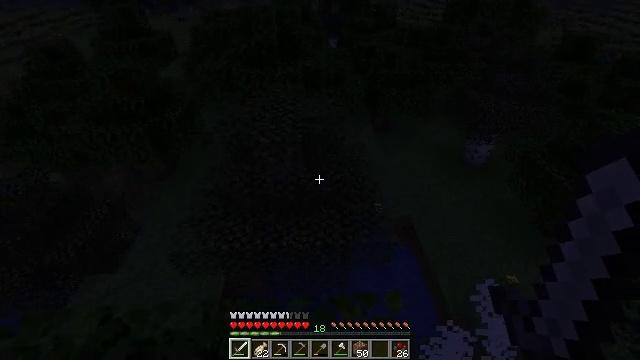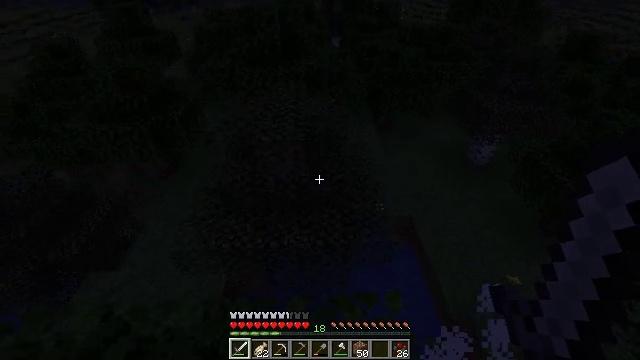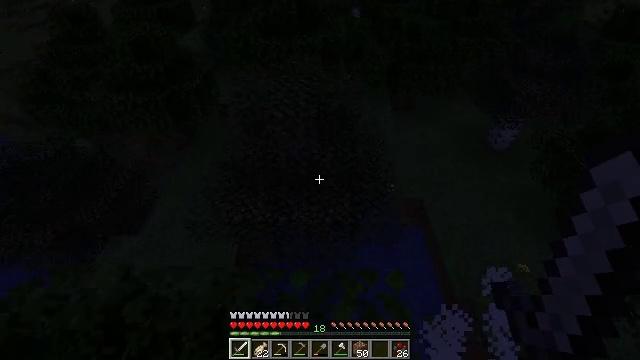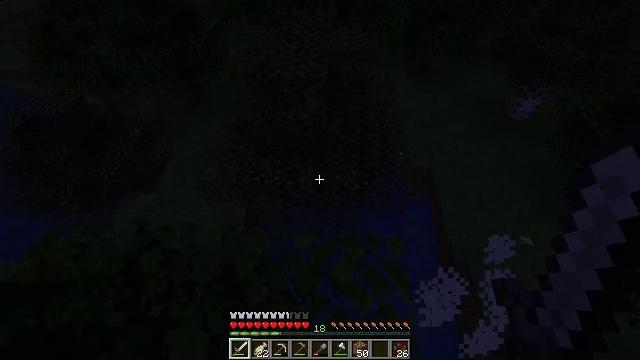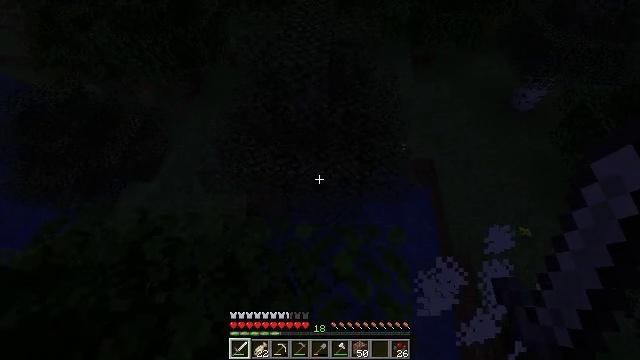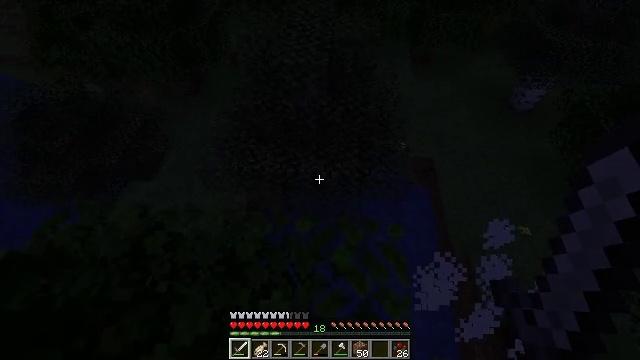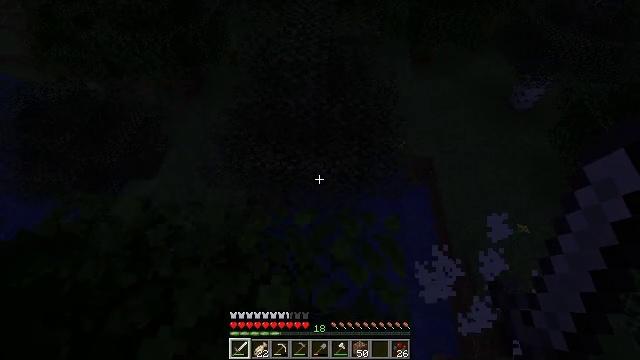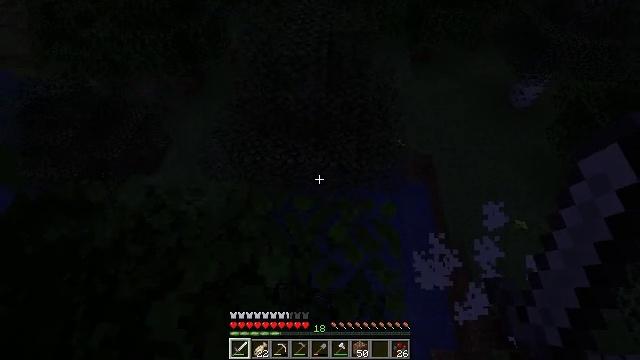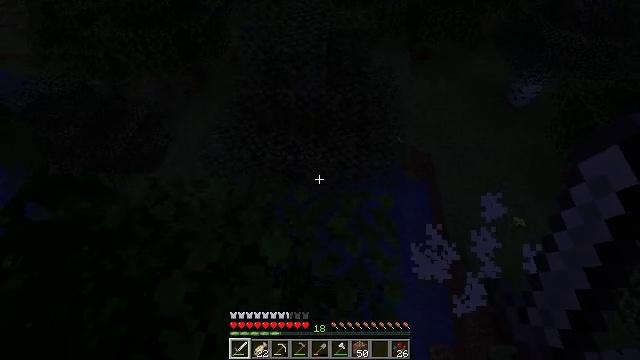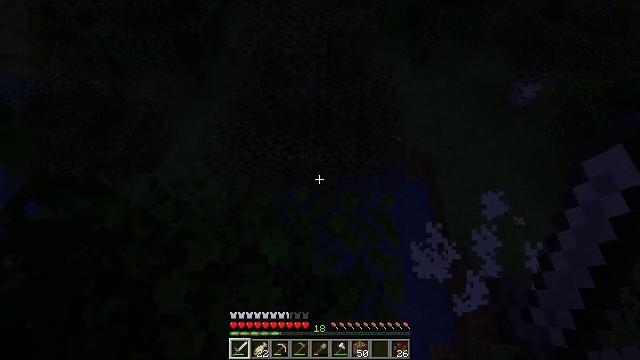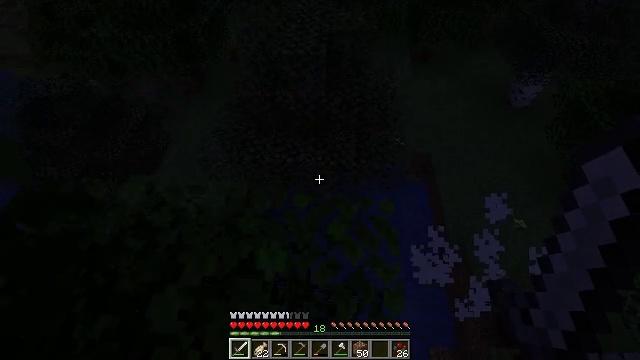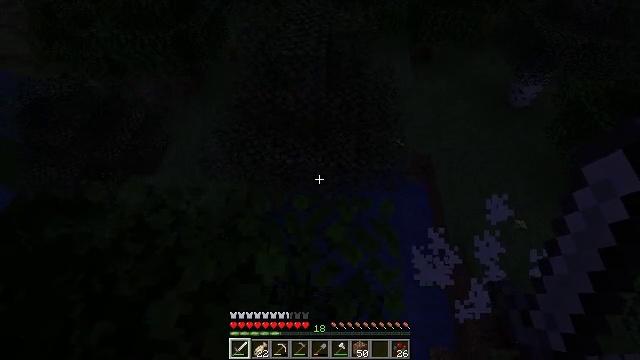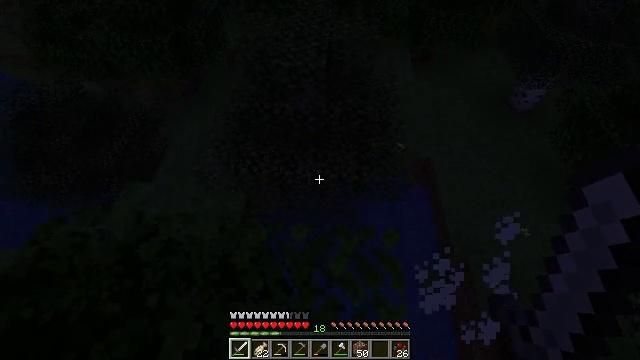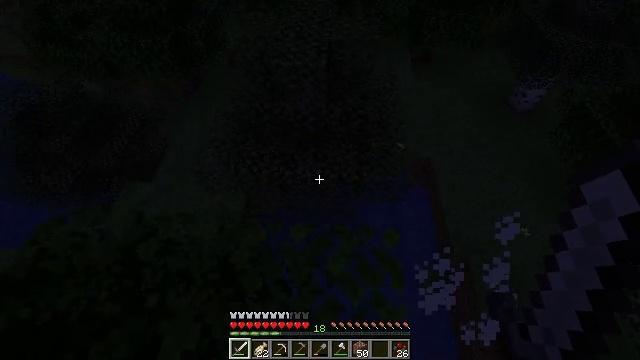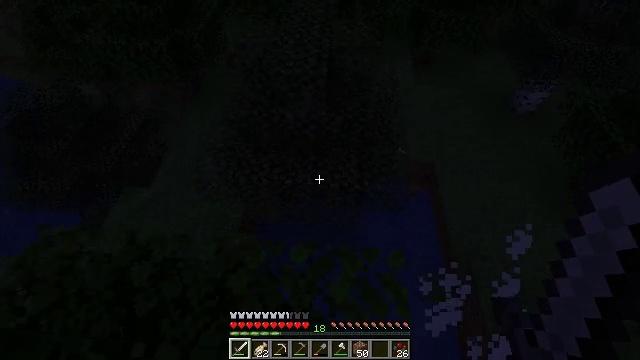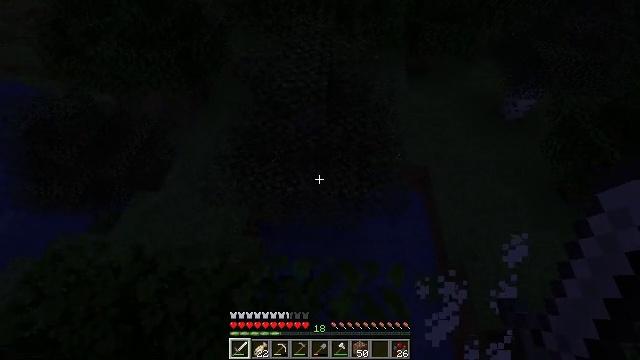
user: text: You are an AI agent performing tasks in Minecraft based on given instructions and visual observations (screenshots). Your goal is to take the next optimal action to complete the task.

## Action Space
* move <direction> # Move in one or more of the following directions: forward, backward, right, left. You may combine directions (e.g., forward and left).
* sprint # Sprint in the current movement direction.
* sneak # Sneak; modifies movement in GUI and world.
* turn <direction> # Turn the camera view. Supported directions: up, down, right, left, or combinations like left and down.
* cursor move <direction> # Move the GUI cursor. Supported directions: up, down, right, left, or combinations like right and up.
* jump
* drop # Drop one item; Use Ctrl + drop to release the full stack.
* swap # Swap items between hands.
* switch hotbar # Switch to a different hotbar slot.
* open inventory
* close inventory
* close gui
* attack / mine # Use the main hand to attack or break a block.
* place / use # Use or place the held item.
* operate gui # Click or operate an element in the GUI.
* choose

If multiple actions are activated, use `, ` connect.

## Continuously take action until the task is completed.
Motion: motion action
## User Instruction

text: Clear away tall grass.
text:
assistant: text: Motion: no_op
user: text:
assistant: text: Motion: turn left and down
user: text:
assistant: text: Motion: turn left and down
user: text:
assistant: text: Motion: turn down
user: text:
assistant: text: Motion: move back
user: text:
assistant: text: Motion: move back
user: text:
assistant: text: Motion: move back
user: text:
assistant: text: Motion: move back
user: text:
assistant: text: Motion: no_op
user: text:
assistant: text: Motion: move forward
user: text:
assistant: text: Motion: move forward
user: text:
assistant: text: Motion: move forward
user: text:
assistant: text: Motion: no_op
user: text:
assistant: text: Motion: move forward
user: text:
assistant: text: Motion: move forward
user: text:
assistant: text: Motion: move forward
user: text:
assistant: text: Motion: move forward, jump
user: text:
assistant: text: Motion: move forward, jump
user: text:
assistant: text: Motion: move forward, jump
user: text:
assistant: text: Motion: move forward, jump
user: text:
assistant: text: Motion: move forward, jump
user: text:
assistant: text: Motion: move forward, jump
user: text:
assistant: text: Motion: move forward, jump
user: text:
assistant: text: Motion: move forward, jump
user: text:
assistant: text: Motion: move forward, jump
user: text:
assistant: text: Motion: move forward, jump
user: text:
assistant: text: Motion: move forward, jump
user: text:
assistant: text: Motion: move forward, jump
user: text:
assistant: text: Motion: move forward, jump
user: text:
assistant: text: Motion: move forward